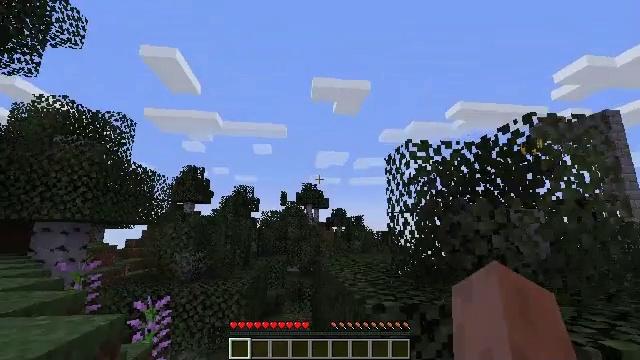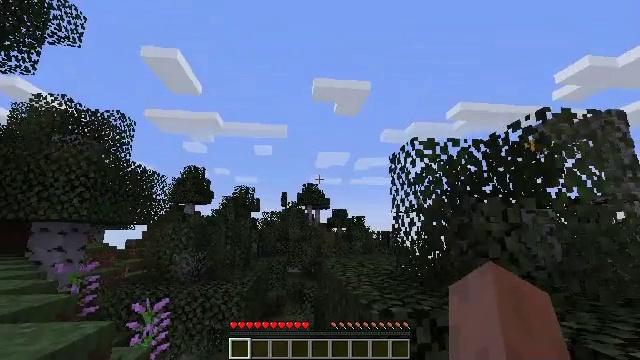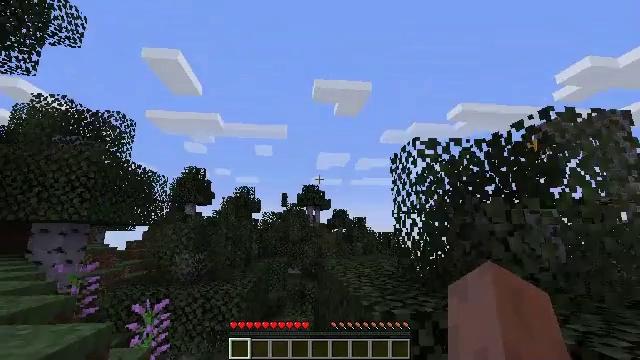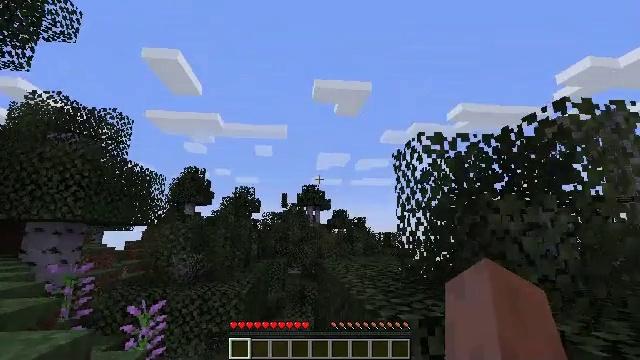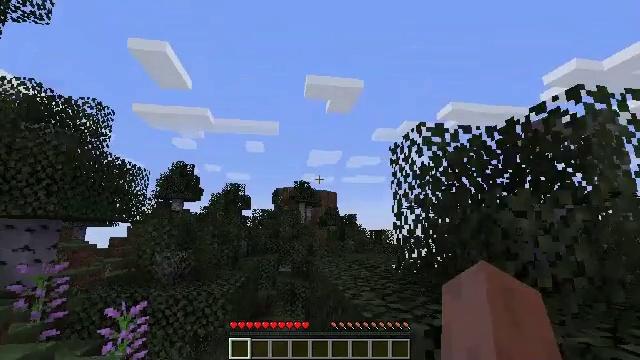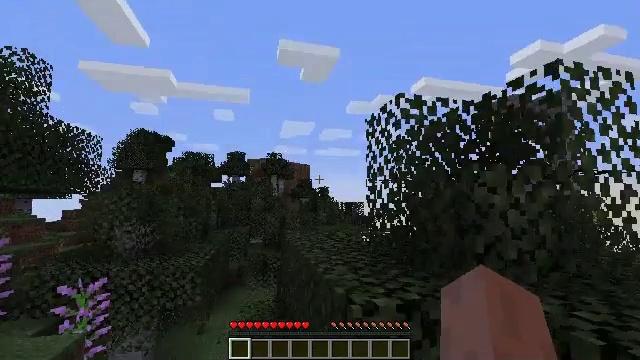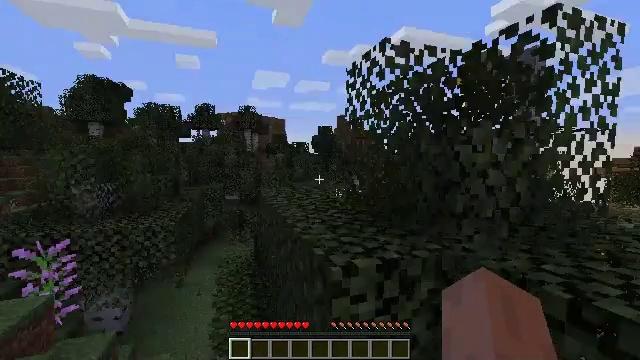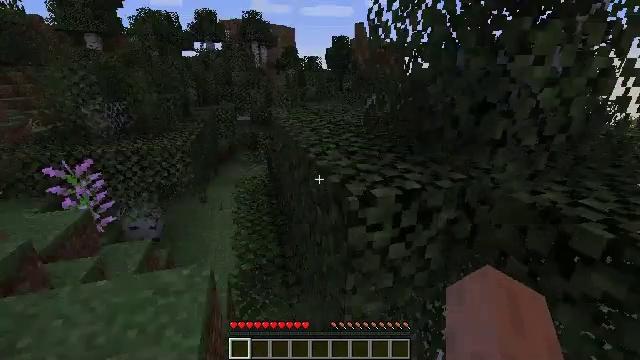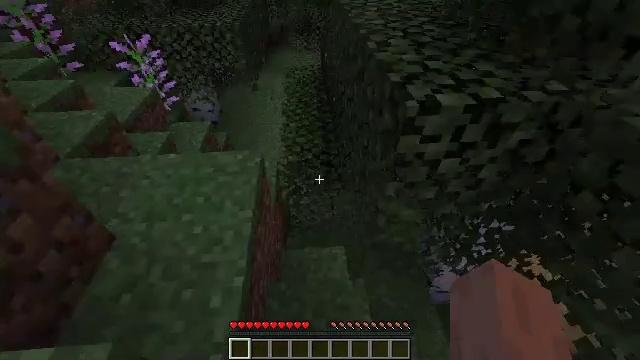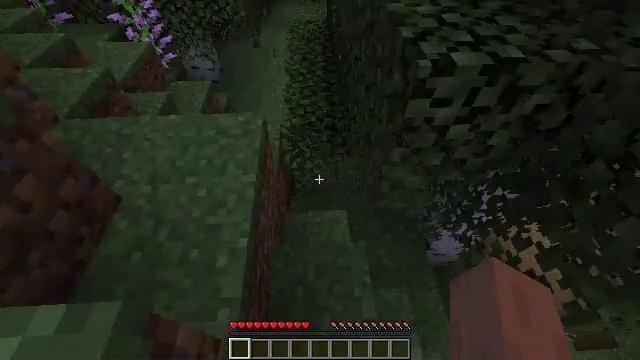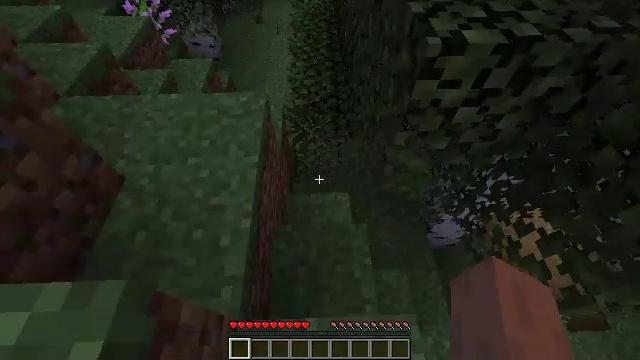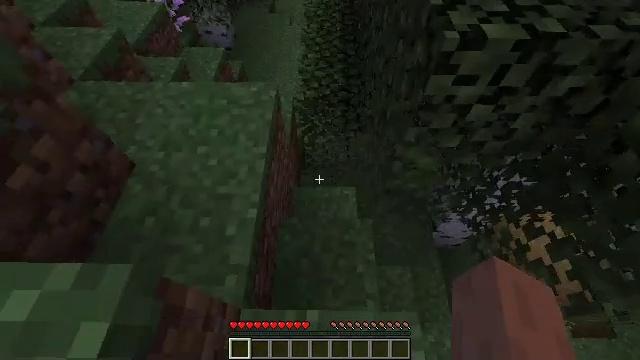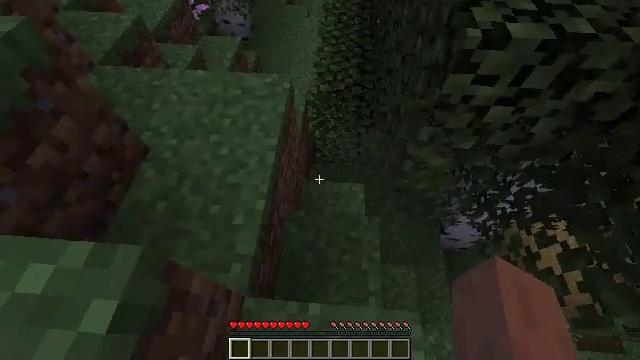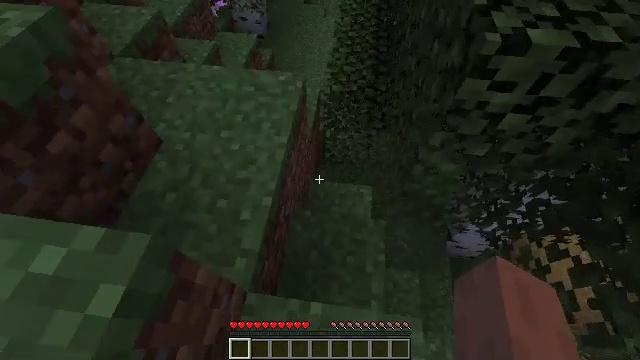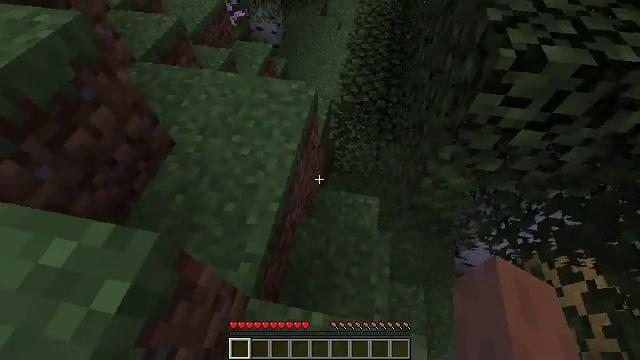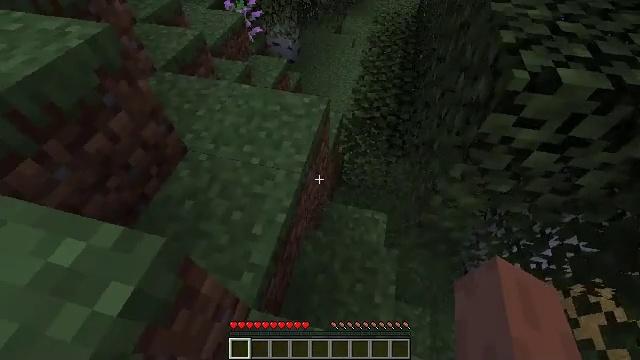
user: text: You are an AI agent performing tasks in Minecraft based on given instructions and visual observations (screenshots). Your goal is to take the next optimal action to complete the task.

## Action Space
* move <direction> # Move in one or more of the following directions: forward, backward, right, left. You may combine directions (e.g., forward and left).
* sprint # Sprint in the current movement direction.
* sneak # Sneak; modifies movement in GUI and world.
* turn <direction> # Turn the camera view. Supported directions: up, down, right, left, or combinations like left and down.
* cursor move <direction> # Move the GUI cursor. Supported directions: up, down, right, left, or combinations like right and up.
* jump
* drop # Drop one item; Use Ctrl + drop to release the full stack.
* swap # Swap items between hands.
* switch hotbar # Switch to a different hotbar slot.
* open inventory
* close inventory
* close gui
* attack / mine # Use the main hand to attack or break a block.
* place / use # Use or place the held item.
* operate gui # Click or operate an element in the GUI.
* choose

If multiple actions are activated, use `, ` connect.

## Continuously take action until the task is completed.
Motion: motion action
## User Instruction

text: Hunt a chicken.
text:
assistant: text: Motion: move forward and move left
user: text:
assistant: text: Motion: move forward and move left
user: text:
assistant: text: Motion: move forward and move left
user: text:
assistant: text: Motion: move forward, turn right
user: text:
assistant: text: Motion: move forward, turn right and down
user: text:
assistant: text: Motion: move forward, turn right and down
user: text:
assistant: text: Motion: turn left and down
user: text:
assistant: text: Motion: turn left and down
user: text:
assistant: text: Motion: turn left and down
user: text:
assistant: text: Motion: turn left and down
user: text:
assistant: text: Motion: turn left and down
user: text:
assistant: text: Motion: turn left and down
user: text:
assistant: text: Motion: turn left
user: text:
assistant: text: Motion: turn left and up
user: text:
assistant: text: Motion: turn left and up
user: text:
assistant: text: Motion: turn left and up
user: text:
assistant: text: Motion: turn left and up
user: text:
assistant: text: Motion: turn left and up
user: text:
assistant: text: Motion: turn left and up
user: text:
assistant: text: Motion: turn left
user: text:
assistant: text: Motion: turn left
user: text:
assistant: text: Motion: turn left and up
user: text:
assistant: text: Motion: turn left
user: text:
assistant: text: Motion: turn left
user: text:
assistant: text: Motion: turn left
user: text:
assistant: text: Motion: no_op
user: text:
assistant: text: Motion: turn left
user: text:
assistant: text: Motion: move forward and move left, turn left
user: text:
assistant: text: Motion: move forward and move left
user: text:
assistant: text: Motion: move forward and move left